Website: apple
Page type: billing-address
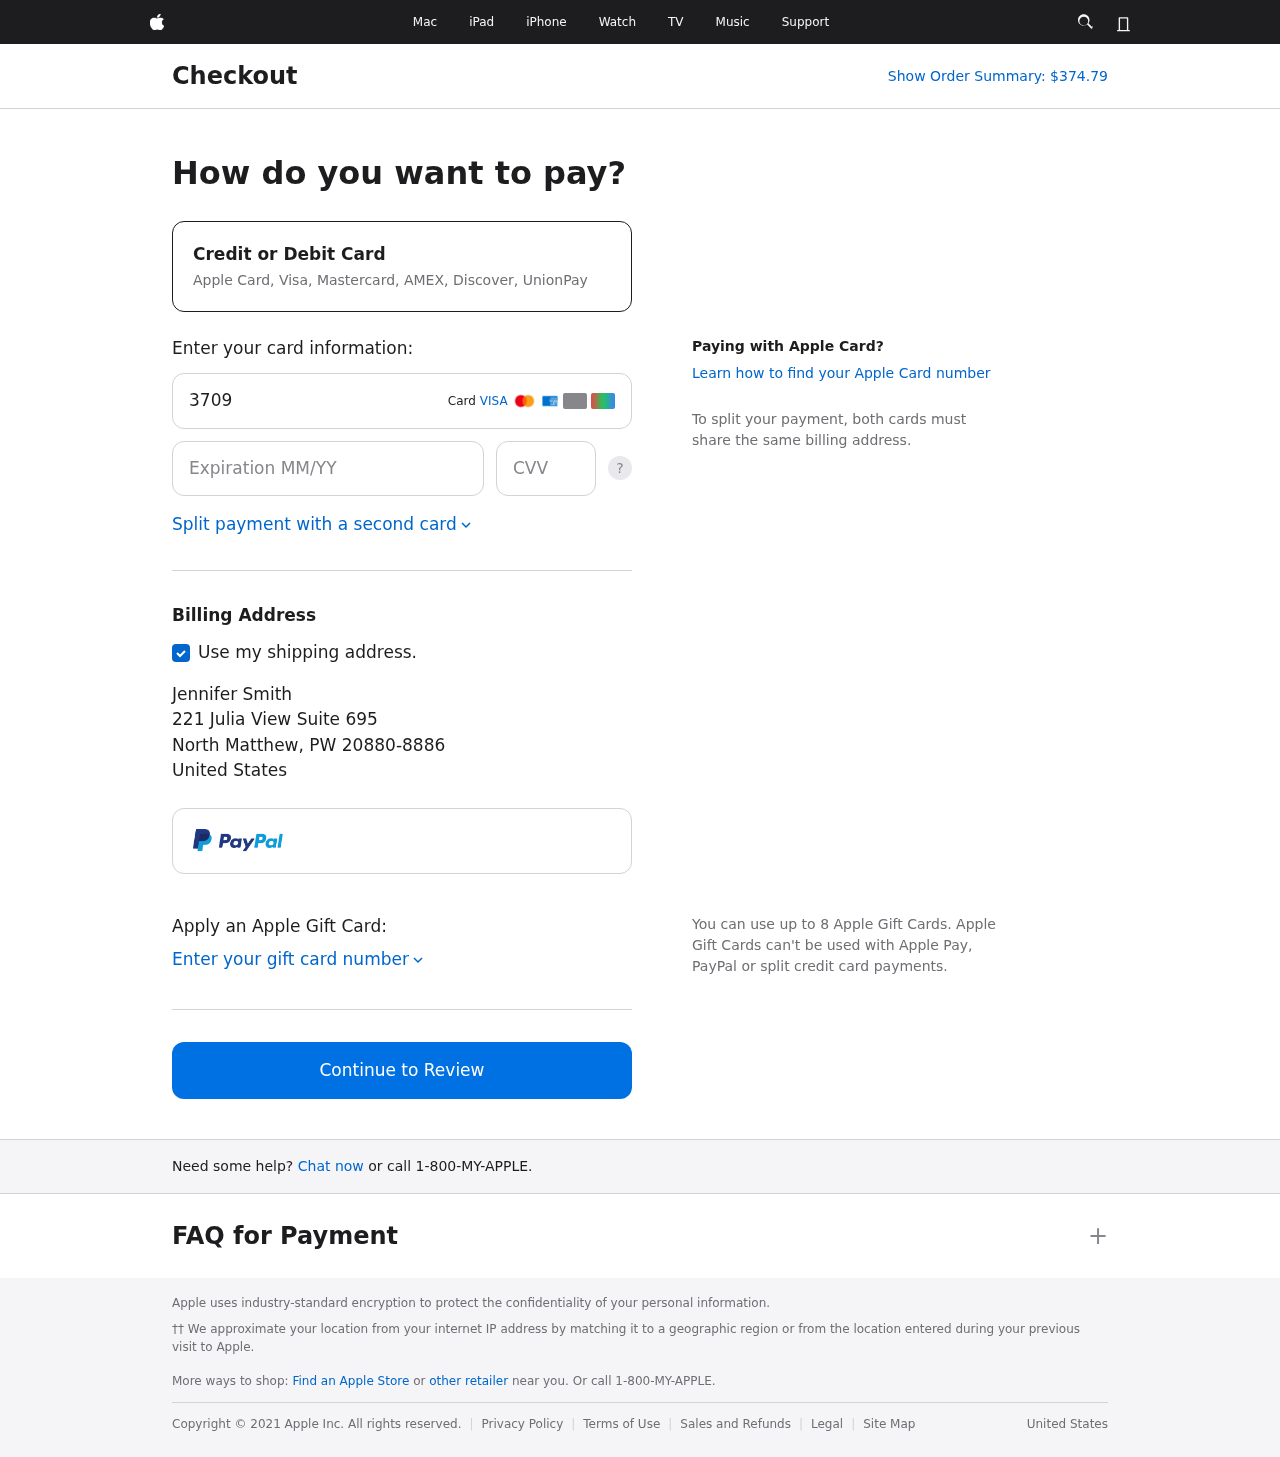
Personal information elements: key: PII_CARD_CVV
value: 7230
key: PII_CARD_EXPIRY
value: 09/26
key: PII_CARD_NUMBER
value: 3709 8541 6394 280
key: PII_CITY
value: North Matthew
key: PII_COUNTRY
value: United States
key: PII_FULLNAME
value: Jennifer Smith
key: PII_POSTCODE_FULL
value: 20880-8886
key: PII_STATE_ABBR
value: PW
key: PII_STREET
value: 221 Julia View Suite 695
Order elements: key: ORDER_TOTAL
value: Show Order Summary: $374.79